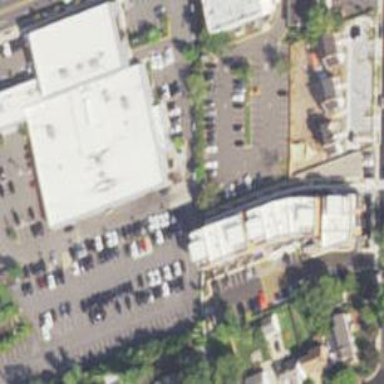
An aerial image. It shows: Building housing car shop.